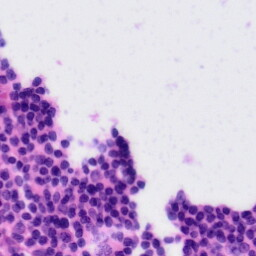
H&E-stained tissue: Tonsil